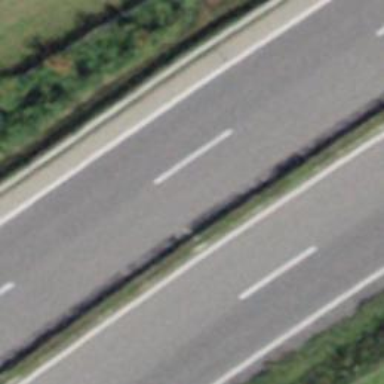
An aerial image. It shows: Asphalt motorway.